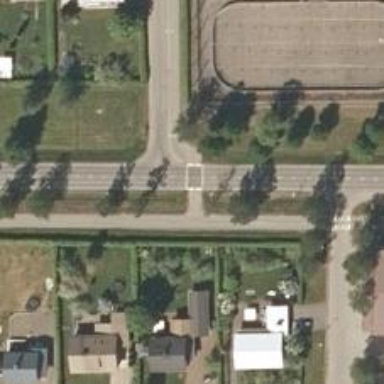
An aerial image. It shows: Asphalt cycleway.